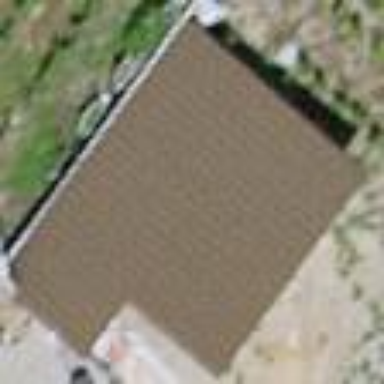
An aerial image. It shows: Shed.